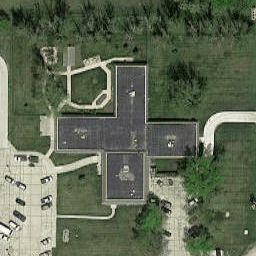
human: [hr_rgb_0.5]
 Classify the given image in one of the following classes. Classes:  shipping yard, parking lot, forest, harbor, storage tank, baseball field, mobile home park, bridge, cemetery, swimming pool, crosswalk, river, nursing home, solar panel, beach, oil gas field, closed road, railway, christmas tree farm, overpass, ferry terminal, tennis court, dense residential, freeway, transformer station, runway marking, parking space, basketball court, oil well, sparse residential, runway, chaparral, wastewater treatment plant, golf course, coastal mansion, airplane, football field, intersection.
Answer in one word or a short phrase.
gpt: nursing home